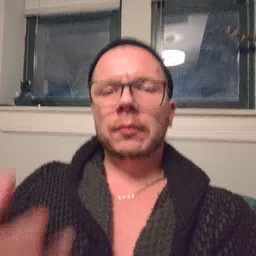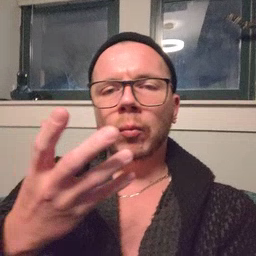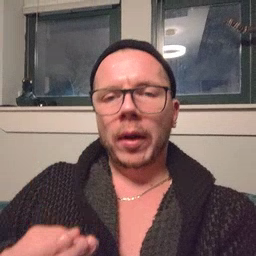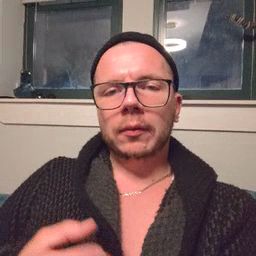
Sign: wet